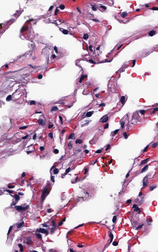
Tumor epithelial tissue: no
Tumor-associated stroma tissue: no
Normal tissue: yes